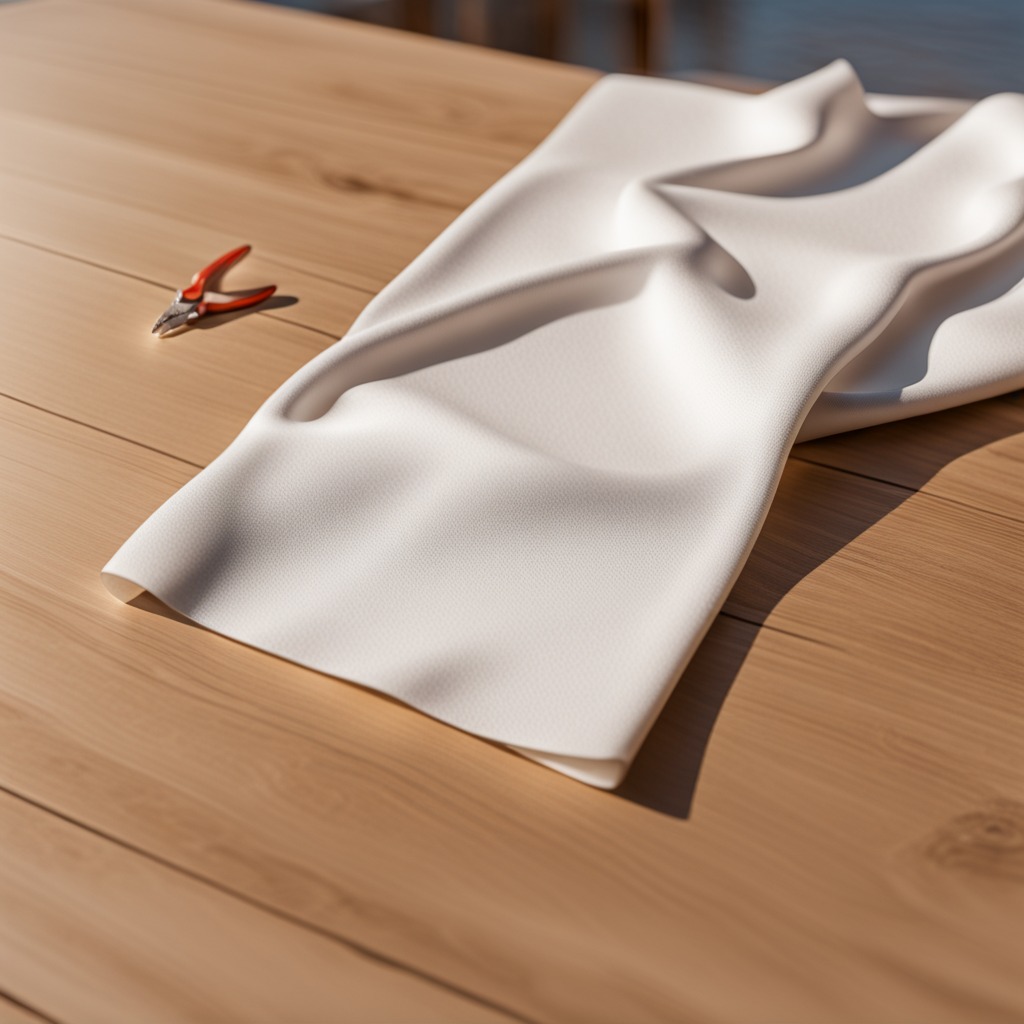
A plier lying on a wooden table in an outdoor workshop during daytime bright natural light soft shadows worn but beneath the cloth